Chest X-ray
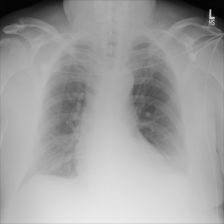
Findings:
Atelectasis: negative
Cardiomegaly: negative
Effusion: negative
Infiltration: negative
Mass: negative
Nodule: negative
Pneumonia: negative
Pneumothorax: negative
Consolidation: negative
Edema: negative
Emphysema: negative
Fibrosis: negative
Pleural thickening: negative
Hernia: negative